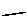
Label: line